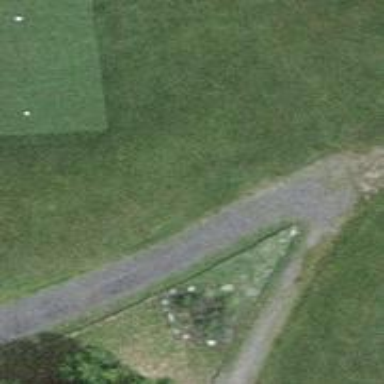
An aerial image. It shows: Designated golf cart path that is grade 2 track.